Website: crate-barrel
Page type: customer-info-address
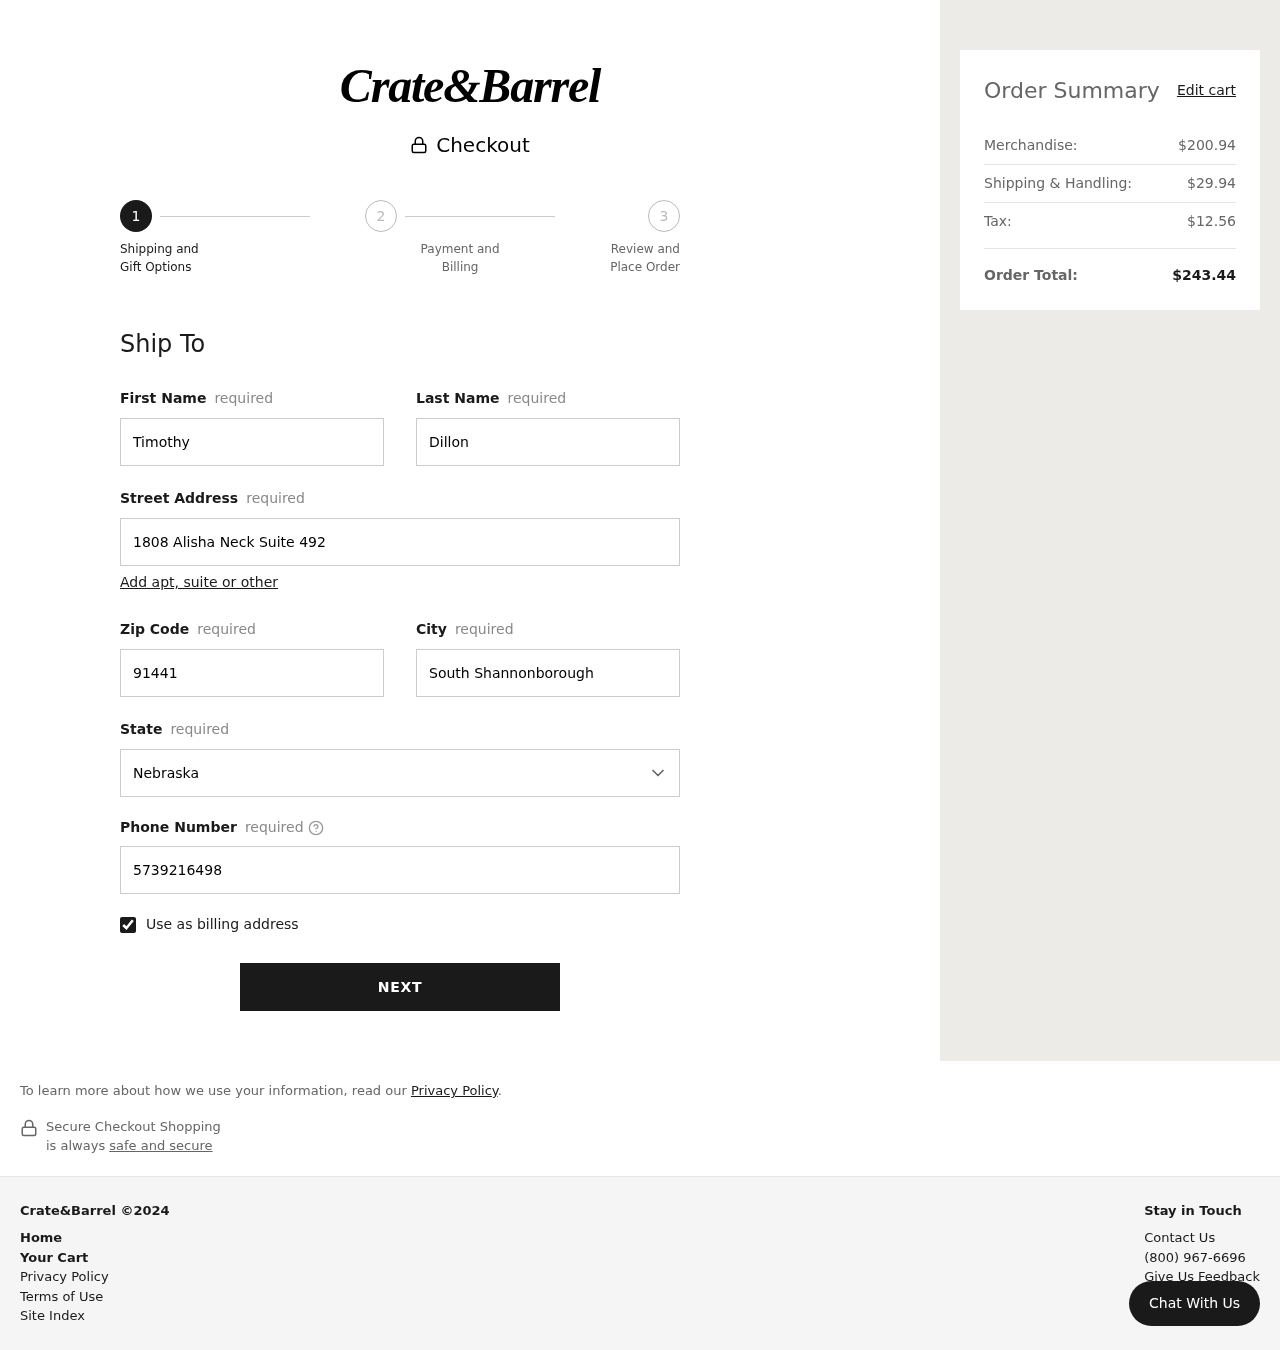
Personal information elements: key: PII_CITY
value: South Shannonborough
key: PII_FIRSTNAME
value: Timothy
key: PII_LASTNAME
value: Dillon
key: PII_PHONE
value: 5739216498
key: PII_POSTCODE
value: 91441
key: PII_STATE
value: Nebraska
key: PII_STREET
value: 1808 Alisha Neck Suite 492
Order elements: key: ORDER_SUBTOTAL
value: $200.94
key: ORDER_SHIPPING_COST
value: $29.94
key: ORDER_TAX
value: $12.56
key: ORDER_TOTAL
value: $243.44